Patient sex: F
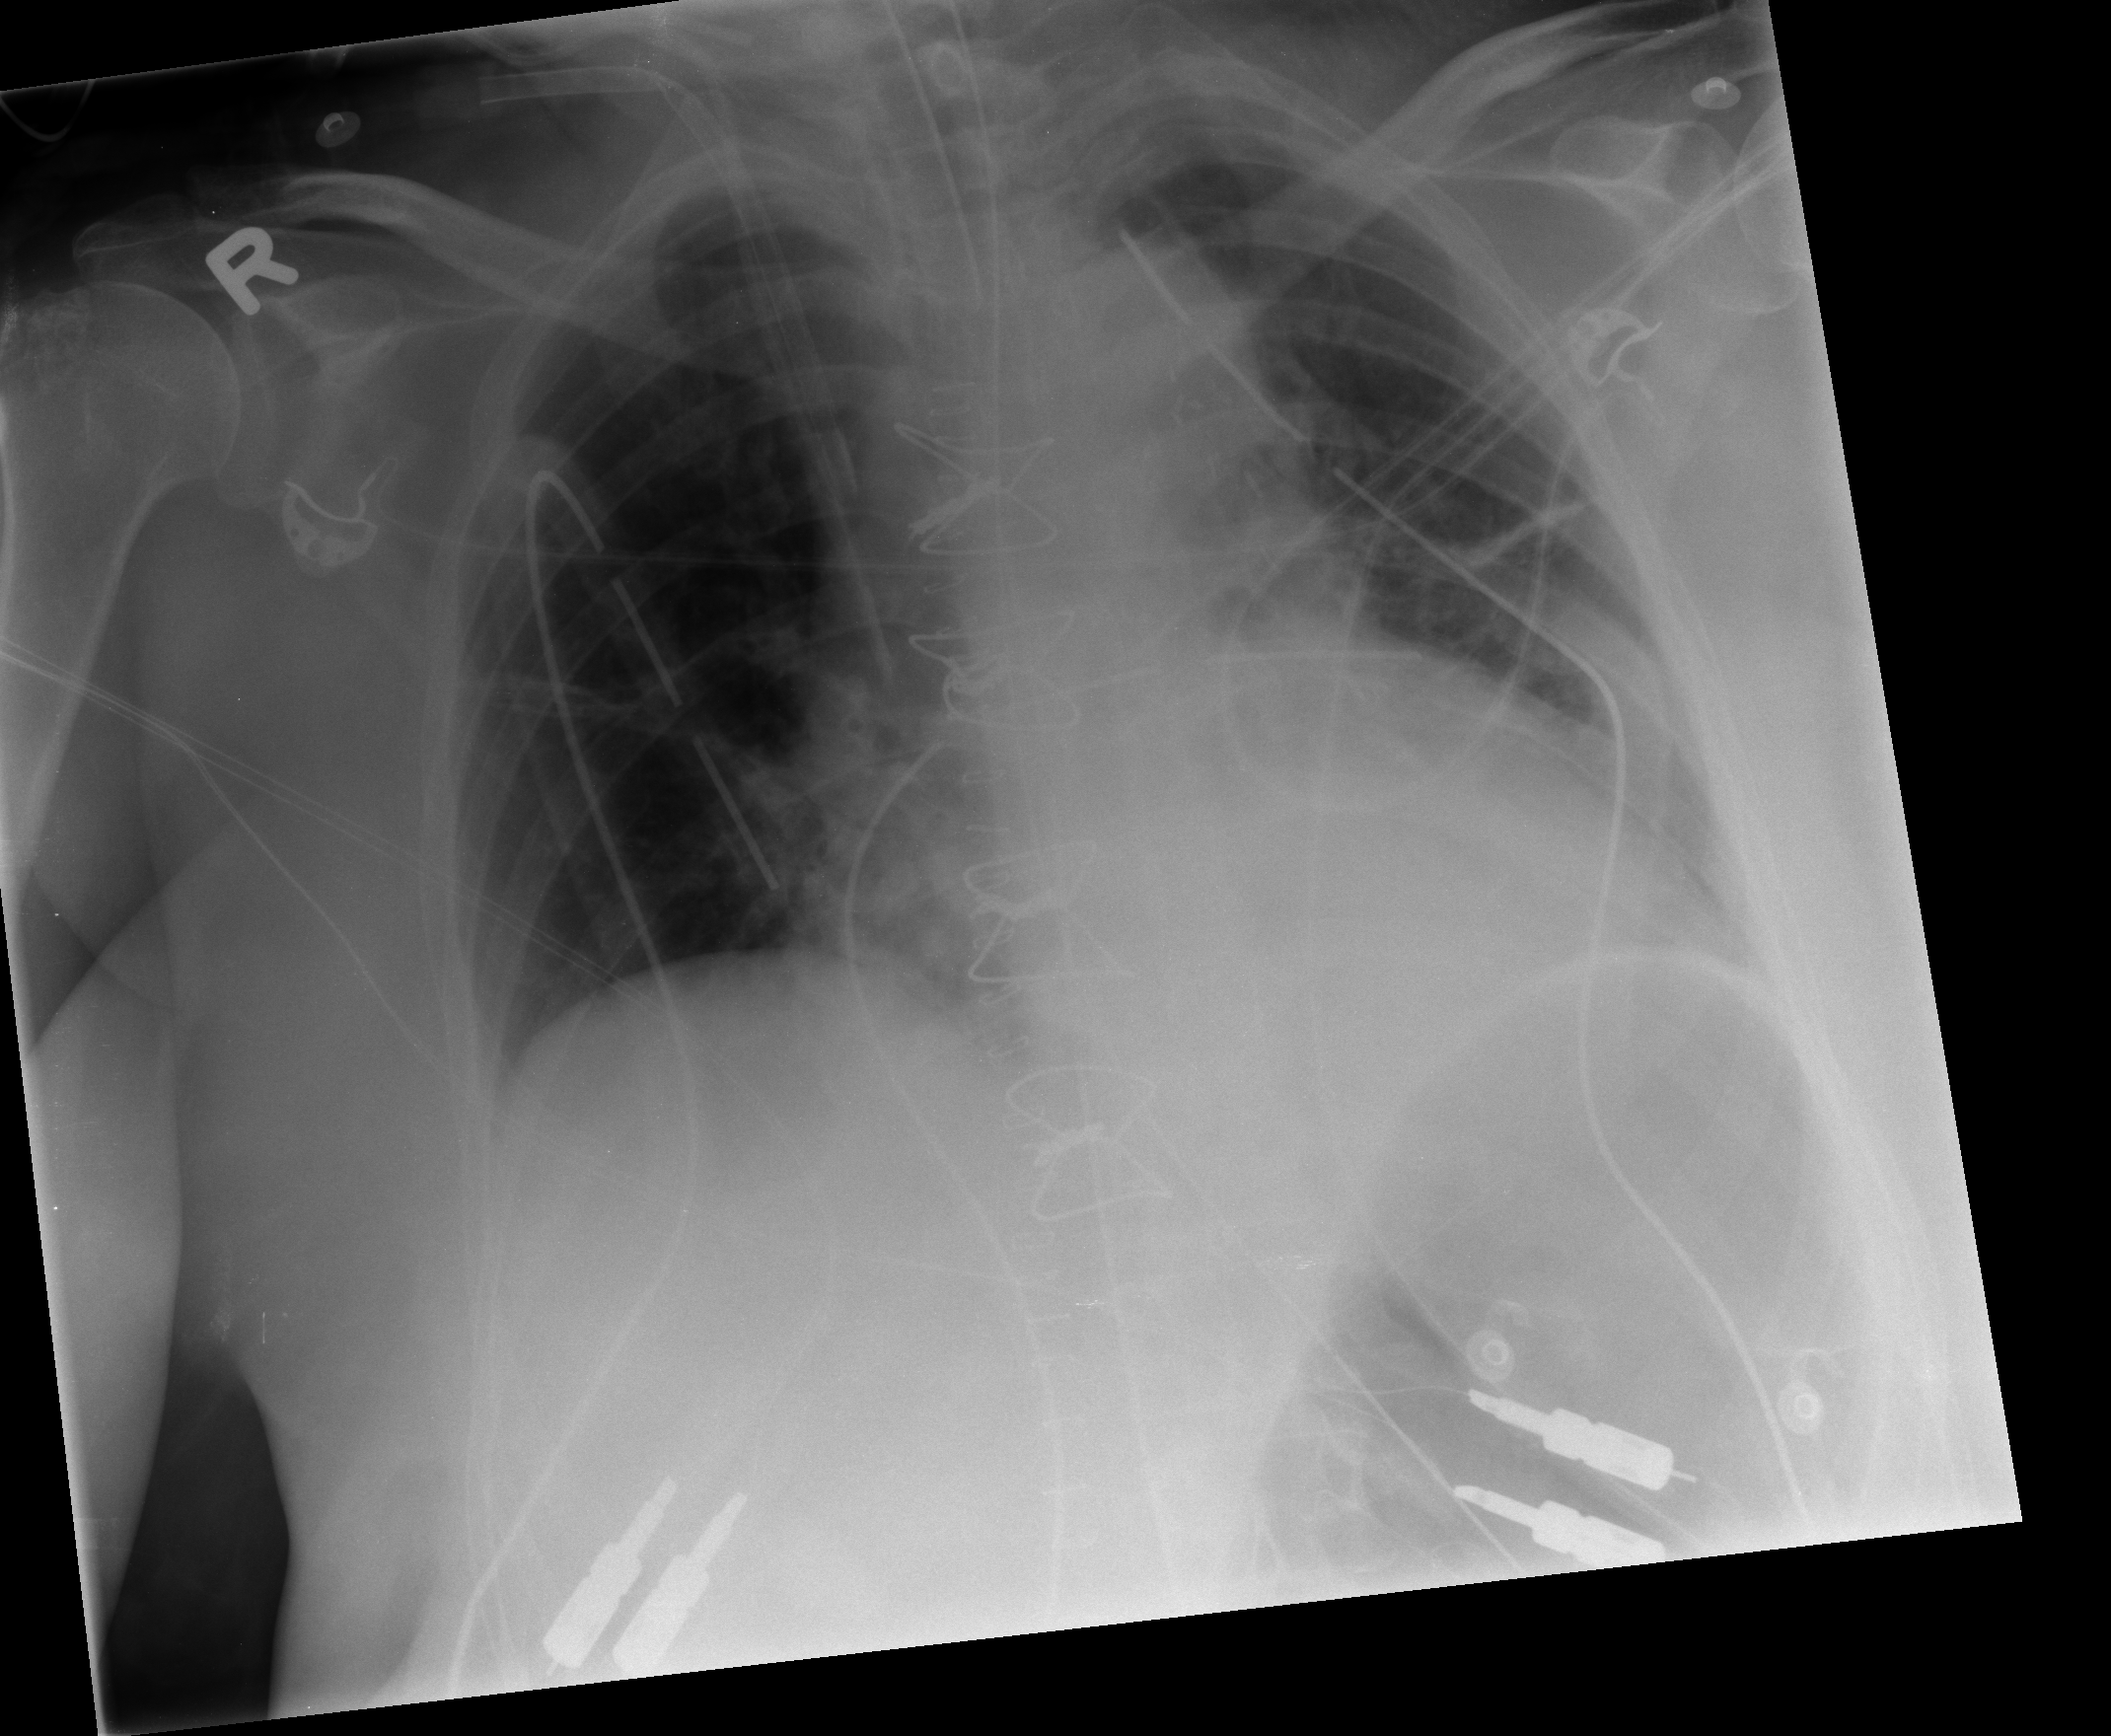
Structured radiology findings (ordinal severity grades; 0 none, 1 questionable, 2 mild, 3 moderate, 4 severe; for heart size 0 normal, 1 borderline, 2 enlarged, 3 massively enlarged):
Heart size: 0
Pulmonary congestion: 0
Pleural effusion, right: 0
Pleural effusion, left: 1
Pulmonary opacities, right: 0
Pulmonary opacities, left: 0
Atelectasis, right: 2
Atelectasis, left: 2